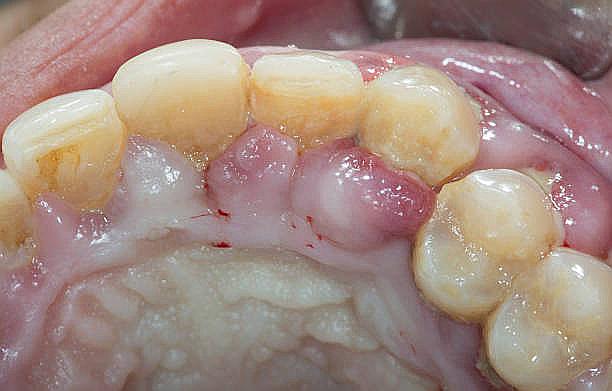
Condition: Gingivitis